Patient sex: M
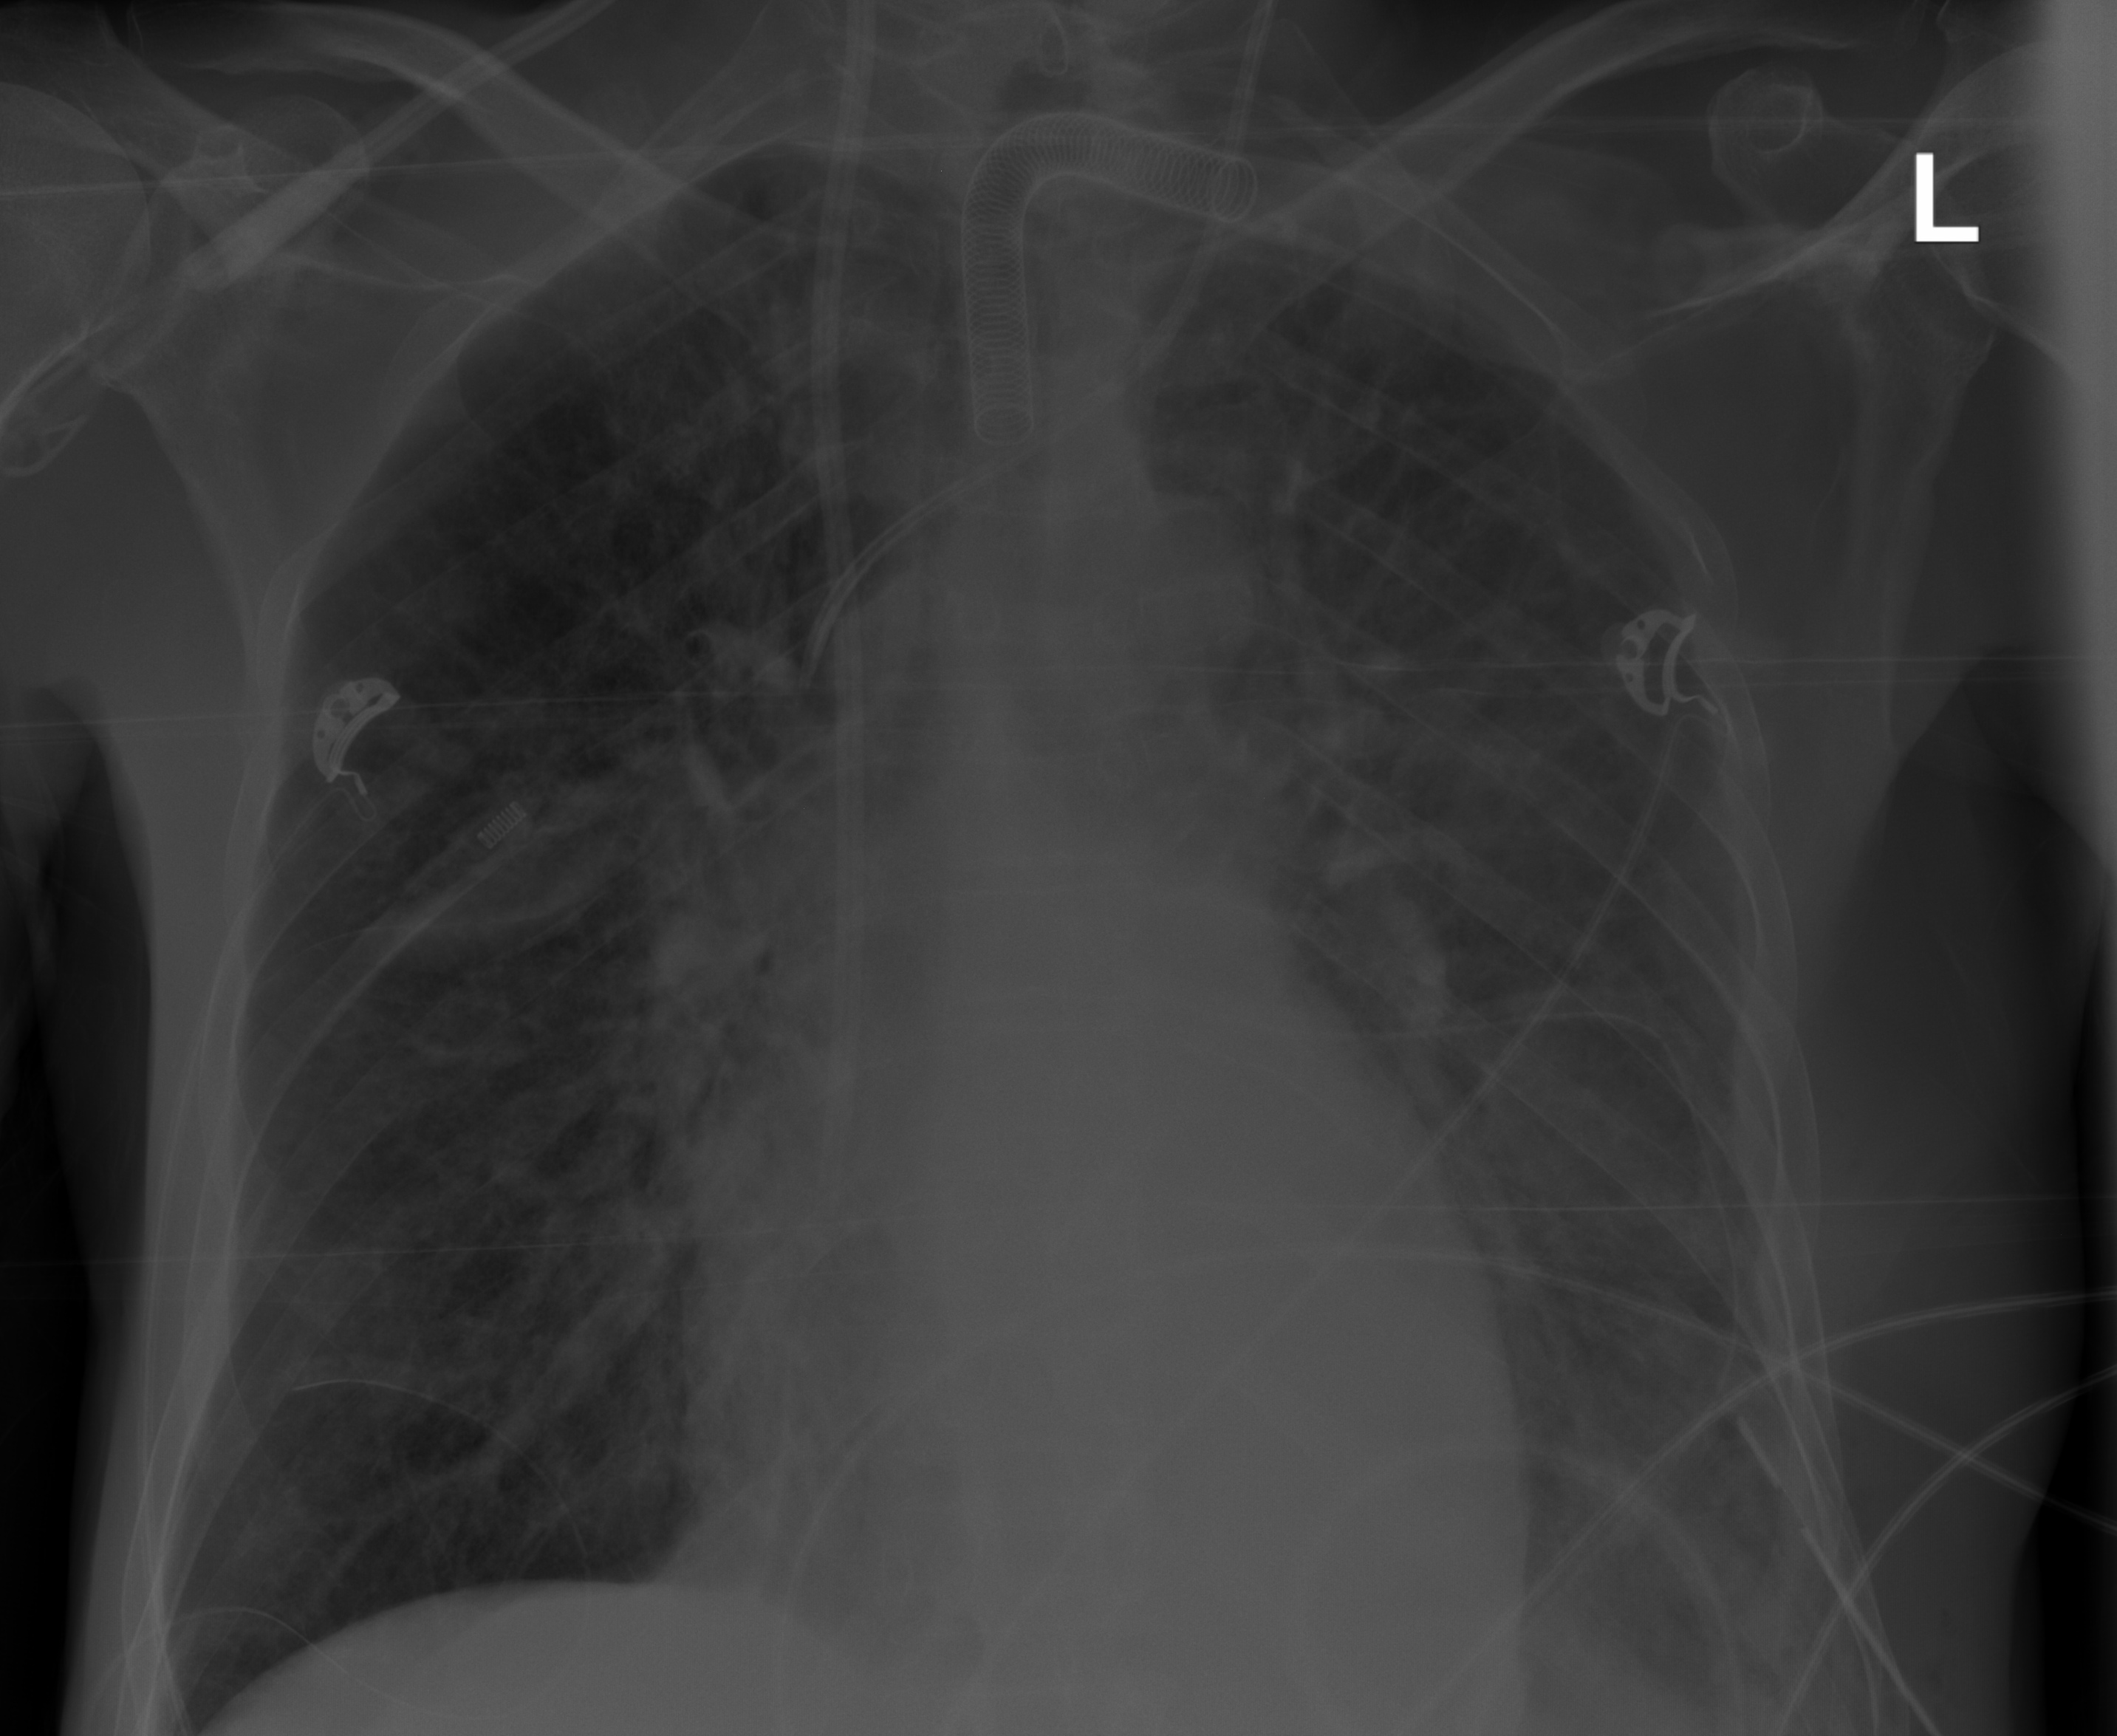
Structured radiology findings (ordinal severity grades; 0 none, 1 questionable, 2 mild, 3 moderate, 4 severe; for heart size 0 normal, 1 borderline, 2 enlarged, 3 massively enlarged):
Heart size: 1
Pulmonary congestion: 0
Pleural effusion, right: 0
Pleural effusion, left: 2
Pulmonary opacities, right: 2
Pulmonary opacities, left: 2
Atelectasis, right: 2
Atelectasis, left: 2